Aerial crown-view tile of a tropical tree (Barro Colorado Island, Panama), acquired 20250915:
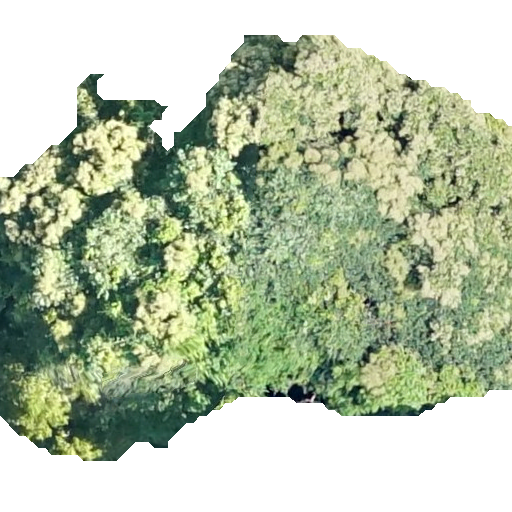
Species: Prioria copaifera
GBIF accepted scientific name: Prioria copaifera
Crown area: 261.507 m²